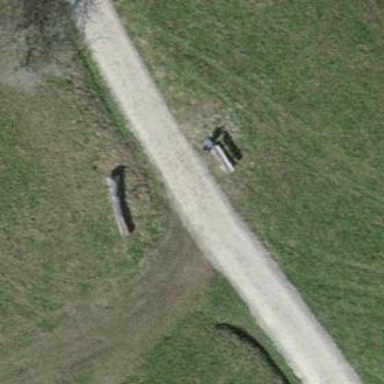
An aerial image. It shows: Bench for seating.